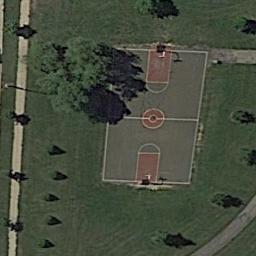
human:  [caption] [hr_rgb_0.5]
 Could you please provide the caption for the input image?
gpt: The basketball court is on the lawn,With some trees nearby .